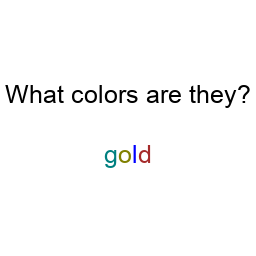
Color: teal, olive, blue, brown
Color name shown: gold
Background color: white
Question text color: black